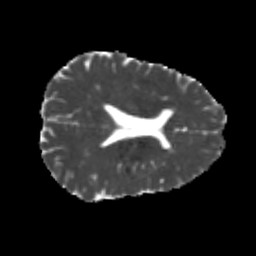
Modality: MD
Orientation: axial
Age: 25
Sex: male
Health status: healthy
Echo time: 0.074 s